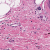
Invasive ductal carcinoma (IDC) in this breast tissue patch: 0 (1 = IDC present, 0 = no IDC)